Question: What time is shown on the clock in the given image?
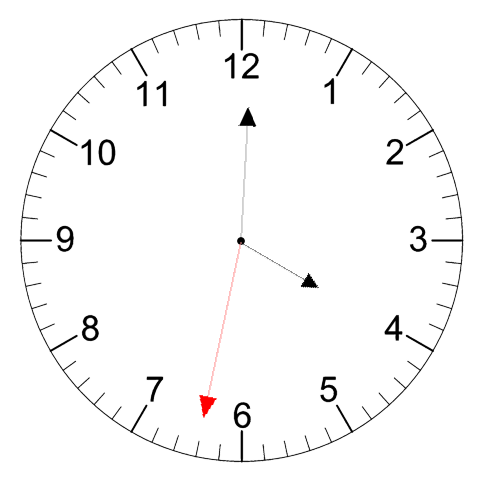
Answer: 04:00:32